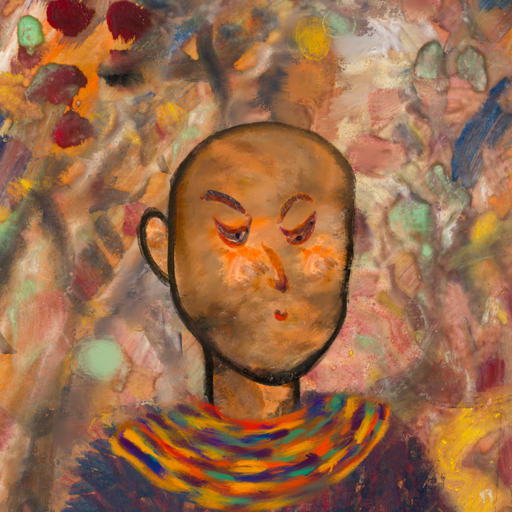
Background: Mother_And_Son_Mother, Head And Neck Side: Gypsy_Queen, Face Side: Hypocrite, Bust: In_The_Sun, Hair Side: Blank, Head Accessory: Blank, Second Necklace: An_Impression_2, Necklace: Blank, Baby: Blank